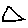
Label: triangle